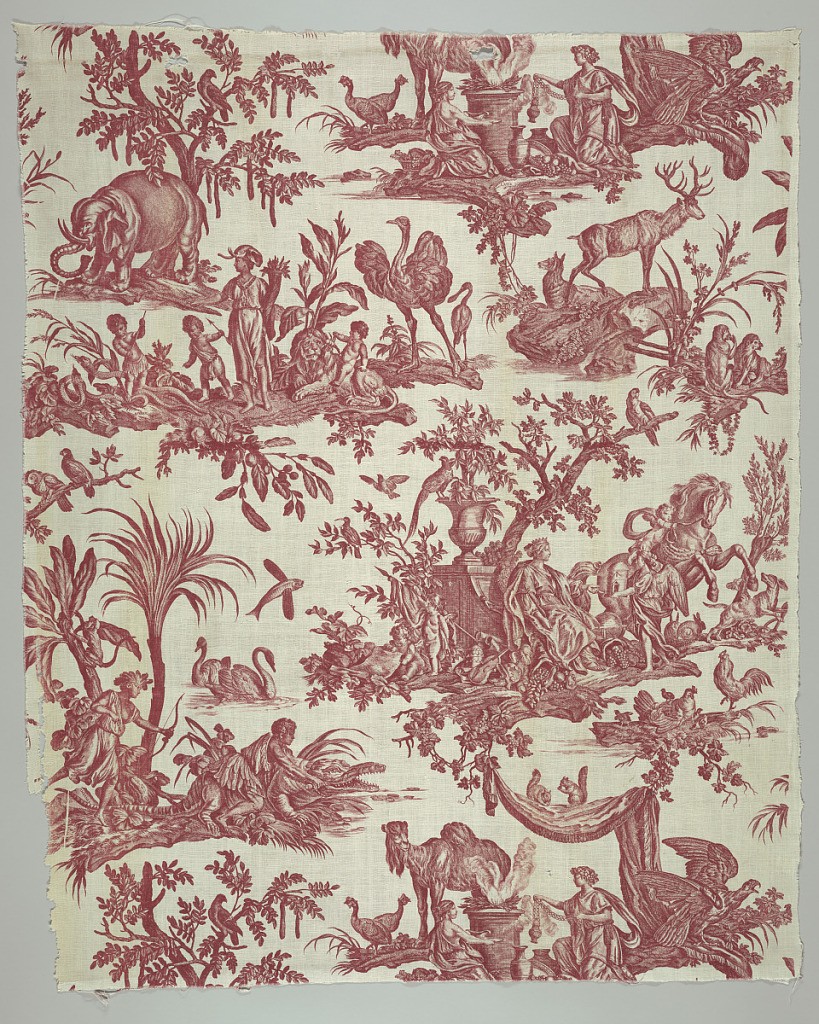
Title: Four Parts of the World
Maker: Jean-Baptiste Huet, French, 1745 – 1811
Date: ca. 1789
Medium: cotton Technique: printed by engraved copper plate on plain weave
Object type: Textile
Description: Textile printed in red on white showing design of the four continents.